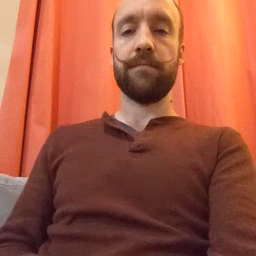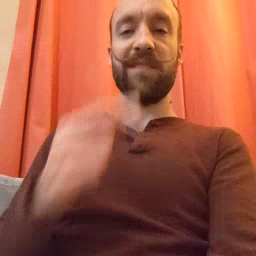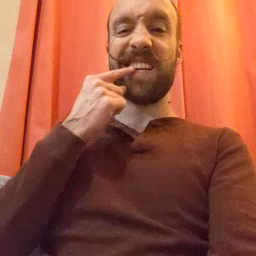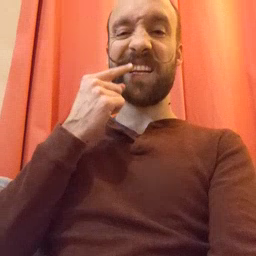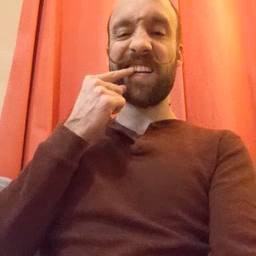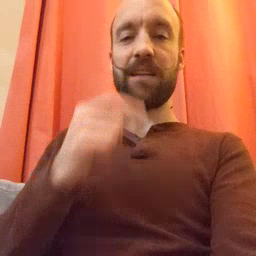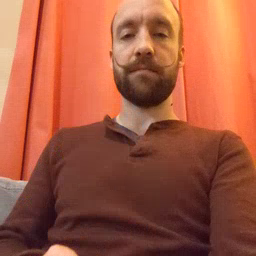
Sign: tooth